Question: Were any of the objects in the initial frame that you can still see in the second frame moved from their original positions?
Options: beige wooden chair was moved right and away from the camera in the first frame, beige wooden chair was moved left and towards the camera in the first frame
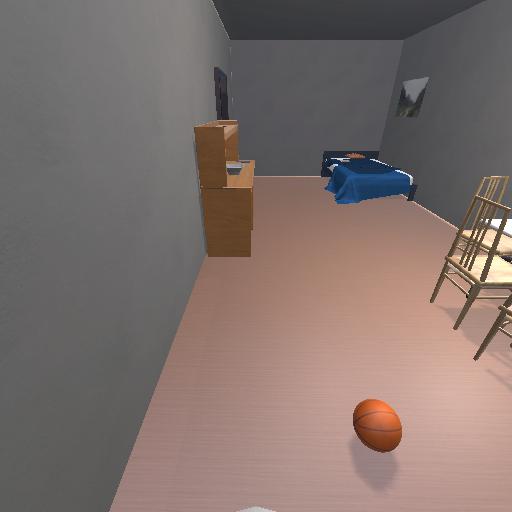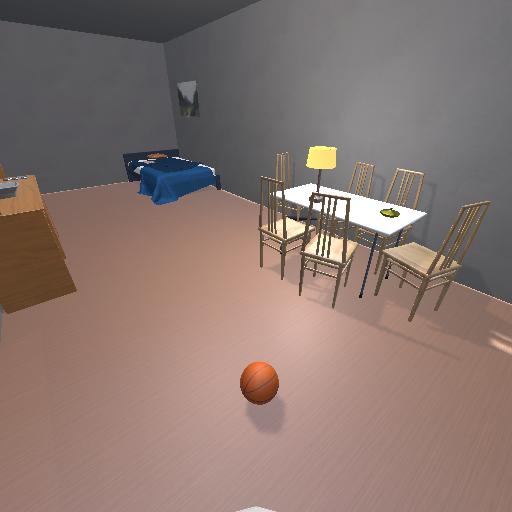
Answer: beige wooden chair was moved right and away from the camera in the first frame